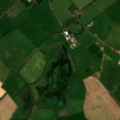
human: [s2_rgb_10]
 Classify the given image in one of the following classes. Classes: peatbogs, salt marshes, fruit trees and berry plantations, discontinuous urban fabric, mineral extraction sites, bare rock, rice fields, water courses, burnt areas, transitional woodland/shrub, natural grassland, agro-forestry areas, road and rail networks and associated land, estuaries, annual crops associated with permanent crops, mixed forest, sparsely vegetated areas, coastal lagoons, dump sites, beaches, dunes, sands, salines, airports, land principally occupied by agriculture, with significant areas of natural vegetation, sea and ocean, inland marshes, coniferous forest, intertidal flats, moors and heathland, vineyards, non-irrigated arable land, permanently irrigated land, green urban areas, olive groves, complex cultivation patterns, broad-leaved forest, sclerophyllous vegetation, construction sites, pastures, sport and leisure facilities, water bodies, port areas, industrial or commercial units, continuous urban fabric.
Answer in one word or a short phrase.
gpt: pastures, complex cultivation patterns